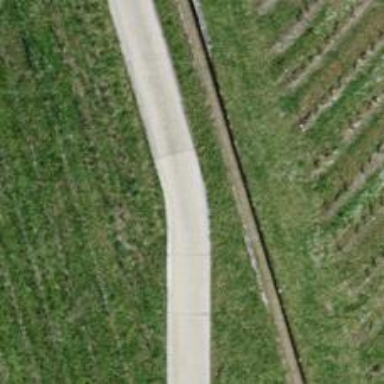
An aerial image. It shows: Track road with concrete surface.